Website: lowes
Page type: customer-info-address
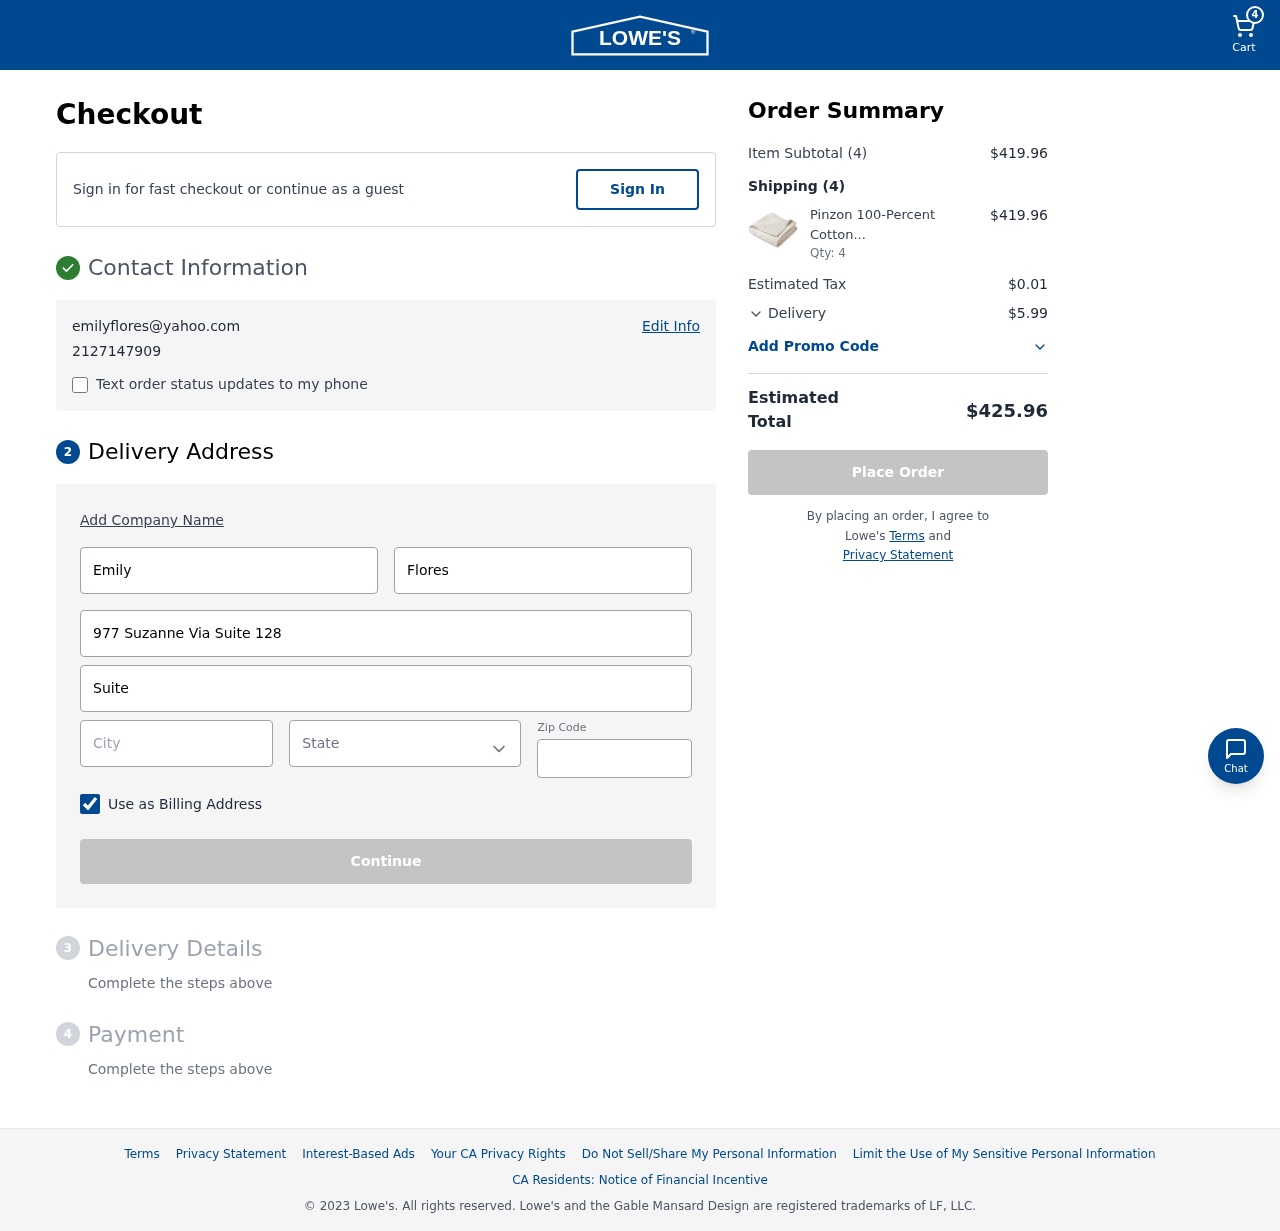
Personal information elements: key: PII_CITY
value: New Nathaniel
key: PII_EMAIL
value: emilyflores@yahoo.com
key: PII_FIRSTNAME
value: Emily
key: PII_LASTNAME
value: Flores
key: PII_PHONE
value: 2127147909
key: PII_POSTCODE
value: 98503
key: PII_STATE
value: South Carolina
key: PII_STREET
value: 977 Suzanne Via Suite 128
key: PII_STREET2
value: Suite 534
Product elements: key: PRODUCT1_NAME
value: Pinzon 100-Percent Cotton Jacquard Avalon Matelasse Coverlet
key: PRODUCT1_QUANTITY
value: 4
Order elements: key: ORDER_NUM_ITEMS
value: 4
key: ORDER_SUBTOTAL
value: $419.96
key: ORDER_NUM_ITEMS2
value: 4
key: ORDER_SUBTOTAL2
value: $419.96
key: ORDER_TAX
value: $0.01
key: ORDER_SHIPPING_COST
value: $5.99
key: ORDER_TOTAL
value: $425.96